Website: macys
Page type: billing-address
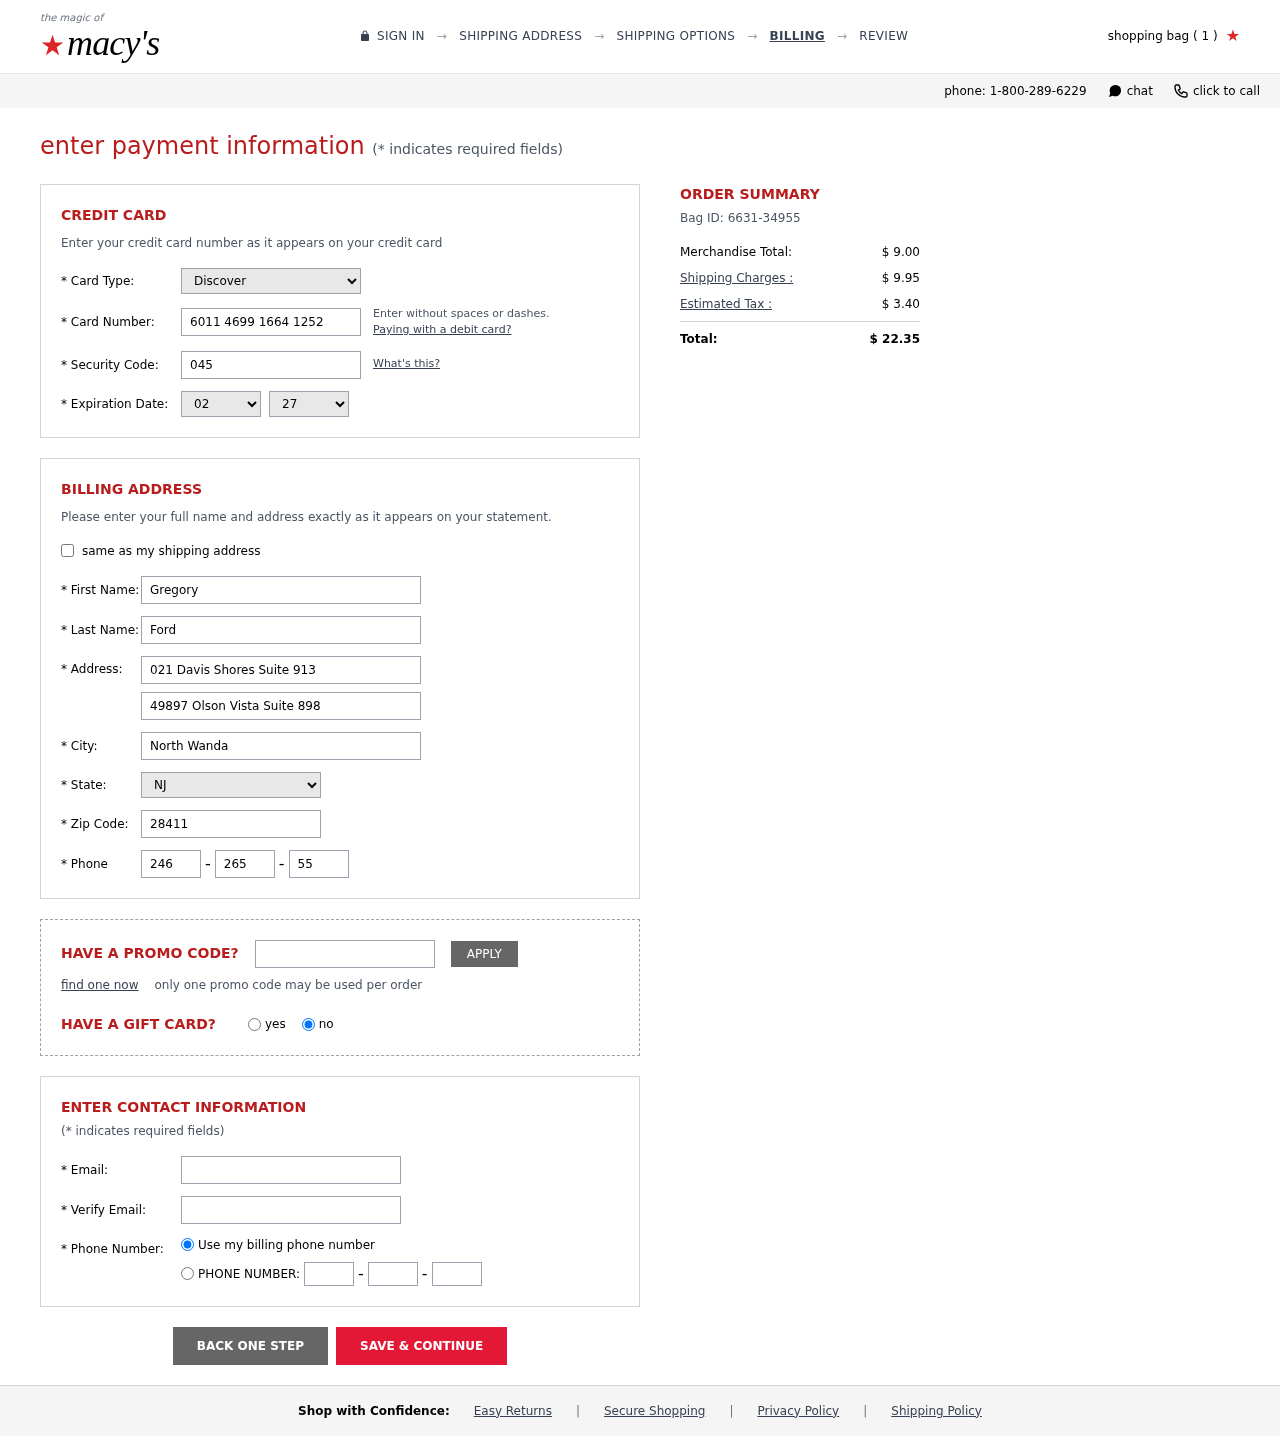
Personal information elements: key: PII_CARD_CVV
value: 045
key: PII_CARD_EXPIRY_MONTH
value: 02
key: PII_CARD_EXPIRY_YEAR
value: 27
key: PII_CARD_NUMBER
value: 6011 4699 1664 1252
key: PII_CARD_TYPE
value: Discover
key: PII_CITY
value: North Wanda
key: PII_EMAIL
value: gford@yahoo.com
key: PII_FIRSTNAME
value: Gregory
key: PII_LASTNAME
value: Ford
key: PII_PHONE_AREA
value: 246
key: PII_PHONE_PREFIX
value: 265
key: PII_PHONE_SUFFIX
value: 5531
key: PII_POSTCODE
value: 28411
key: PII_STATE_ABBR
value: NJ
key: PII_STREET
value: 021 Davis Shores Suite 913
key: PII_STREET2
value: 49897 Olson Vista Suite 898
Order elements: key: ORDER_NUM_ITEMS
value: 1
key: ORDER_ID
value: Bag ID: 6631-34955
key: ORDER_SUBTOTAL
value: $ 9.00
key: ORDER_SHIPPING_COST
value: $ 9.95
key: ORDER_TAX
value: $ 3.40
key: ORDER_TOTAL
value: $ 22.35